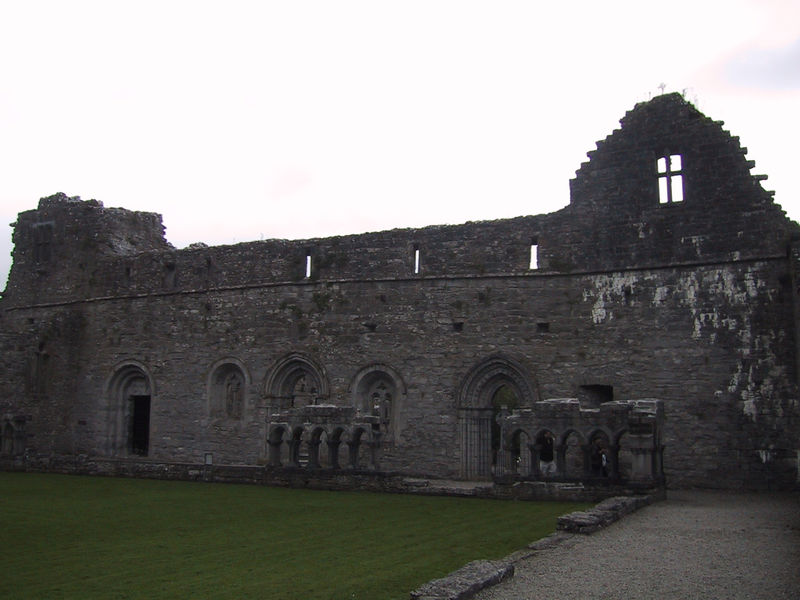
Titel: Cong Abbey
Standort: Cong, Abbey (EU - IR)
Schlagwörter: himmel, weiß, grün, fenster, grau, säulen, tür, anlage, gebäude, haus, rasen, weg, wiese, wand, architektur, stein, steine, kirche, england, garten, bogen, giebel, mauer, hof, kies, rundbogen, arch, arches, architecture, church, military, window, dark, green, old, wall, windows, granit, tor, foto, fotografie, bögen, verfall, nische, arkade, reste, ruine, umgang, burg, fensterkreuz, kloster, torbogen, schwarz-weiß, tore, mauern, sky, stone, mittelalter, romanik, viereckig, grass, path, castle, ruin, ruins, cross, mittelalterlich, photo, cloudy, door, bright, bauwerk, kreuzgang, maßwerk, ancient, nischen, fort, zerfallen, doors, gewände, brick, bricks, facade, lawn, medieval, outdoor, photograph, chapel, broken, historic, klosterruine, block, fortress, paved, yard, protection, gravel, kirchenmauer, borken, mason, inner yard, klloster, dach fehlt, outpost, brocken, masonary, historical site, armament